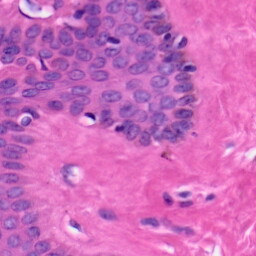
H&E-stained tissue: Skin